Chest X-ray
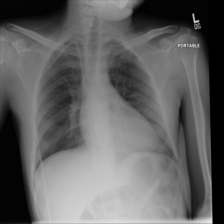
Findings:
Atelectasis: negative
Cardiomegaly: negative
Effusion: negative
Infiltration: negative
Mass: negative
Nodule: negative
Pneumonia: negative
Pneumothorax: negative
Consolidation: negative
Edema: negative
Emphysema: negative
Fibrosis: negative
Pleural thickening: negative
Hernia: negative